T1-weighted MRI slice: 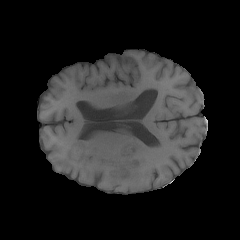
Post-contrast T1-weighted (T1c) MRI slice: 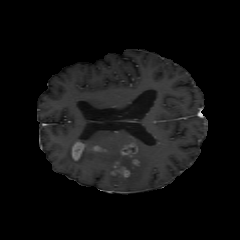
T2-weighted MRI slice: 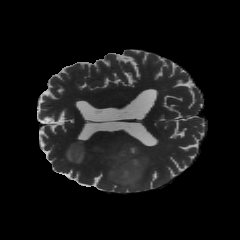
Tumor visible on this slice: yes